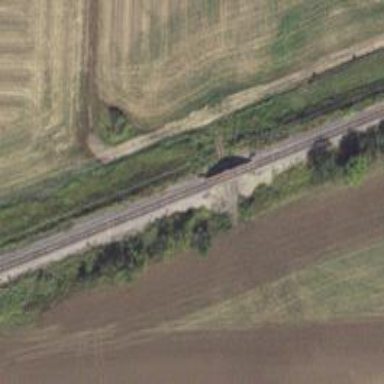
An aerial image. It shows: Bridge over railway line.